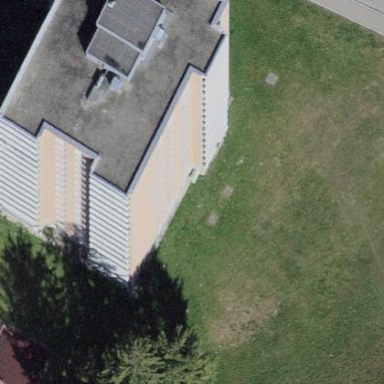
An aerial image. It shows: Flat-roofed building.